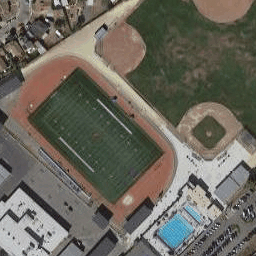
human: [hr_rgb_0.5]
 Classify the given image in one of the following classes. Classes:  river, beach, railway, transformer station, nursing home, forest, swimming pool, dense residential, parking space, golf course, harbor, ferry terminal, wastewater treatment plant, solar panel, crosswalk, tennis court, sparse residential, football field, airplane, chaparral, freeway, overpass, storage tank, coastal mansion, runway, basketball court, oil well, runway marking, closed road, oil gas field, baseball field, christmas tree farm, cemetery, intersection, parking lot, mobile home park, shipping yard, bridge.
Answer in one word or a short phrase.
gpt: football field